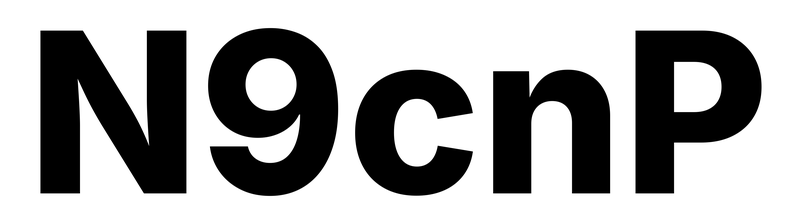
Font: Inter_ExtraBold